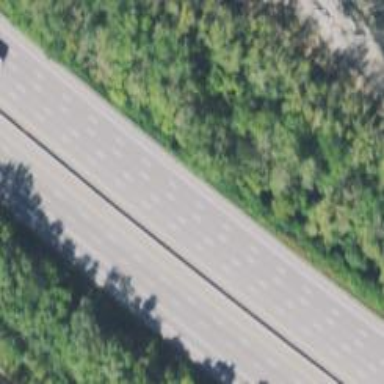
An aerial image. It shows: Motorway with embankment.